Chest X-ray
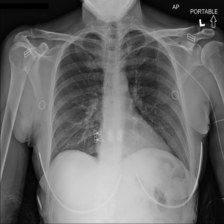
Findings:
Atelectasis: negative
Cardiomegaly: negative
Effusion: negative
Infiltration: negative
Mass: negative
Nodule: negative
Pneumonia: negative
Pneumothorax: negative
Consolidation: negative
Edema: negative
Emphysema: negative
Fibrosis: negative
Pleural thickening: negative
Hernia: negative